Question: Could you tell me what is the circled element no.1 on this image? The one that look like a submenu, but it seams it's not a submenu.
What does the logo in the top left corner mean?

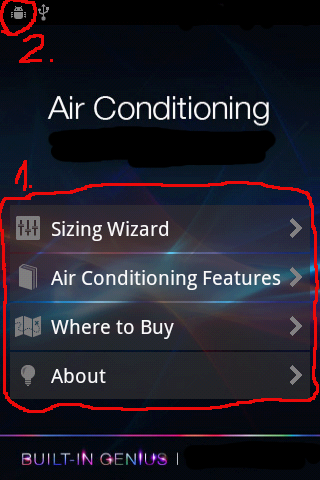
Answer: The selected area consists of
'''
1) list view
The listview contains
1) ImageView at the left
2) textView with image background in the middle
3) imageview at the right
'''
Thanks
Deepak